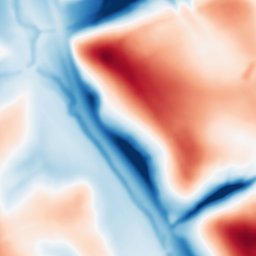
Category: multiscale
Decomposition family: dog_multiscale
Decomposition parameters: sigma_ratio: 1.6
n_scales: 6
base_sigma: 2
Upsampling method: sinc_hamming
Upsampling parameters: scale: 2
kernel_size: 8
Upsampling scale: 2